Question: There are many questions on this website regarding that please be assured that I have checked them and didn't find my answer.
I am really a newbie in IntelliJ. Here is my edit configuration screenshot. Please help me with adding tomcat server in this IDE, I know how to do it in Eclipse but Intellij is giving me hard time.

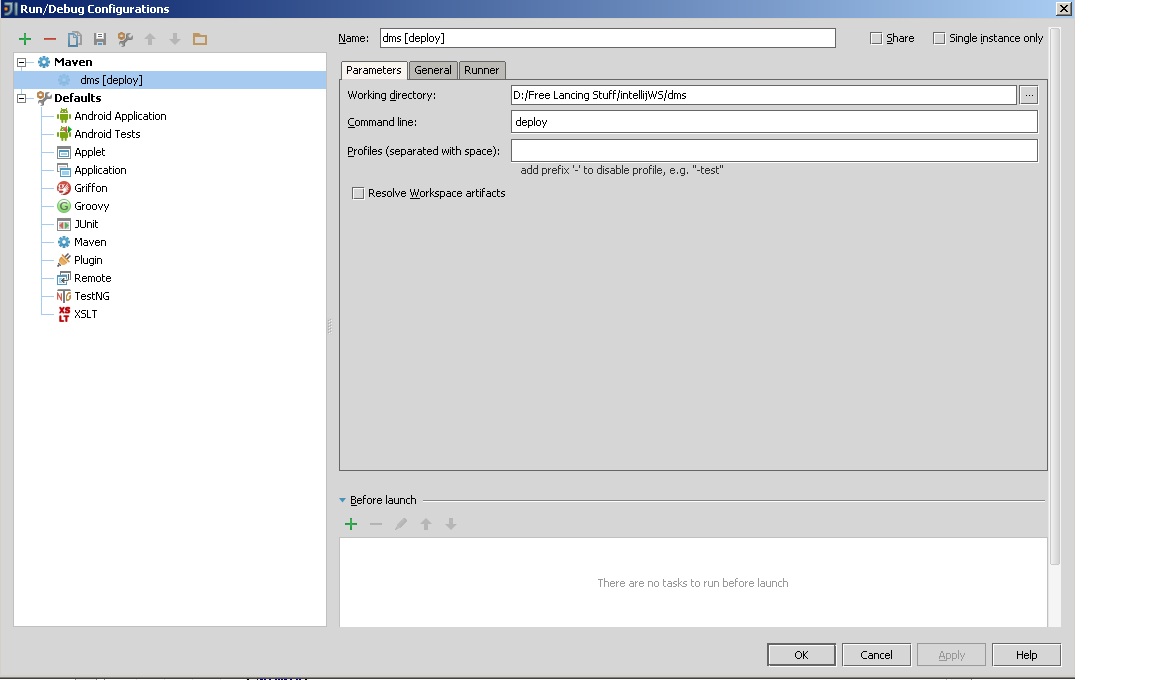
Answer: Tomcat integration is available only in IntelliJ IDEA Ultimate Edition, while you are running the Community Edition. <URL> that describes the difference between the editions.